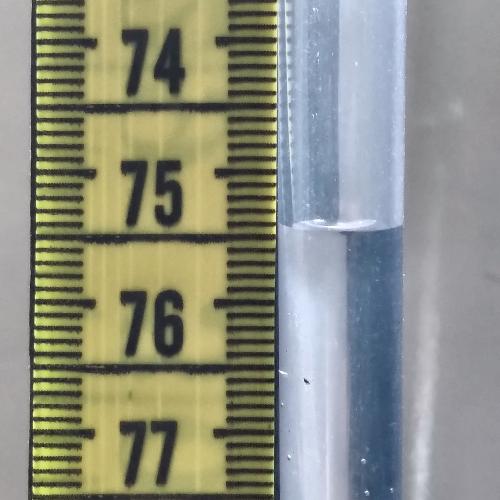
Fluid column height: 75.4 cm